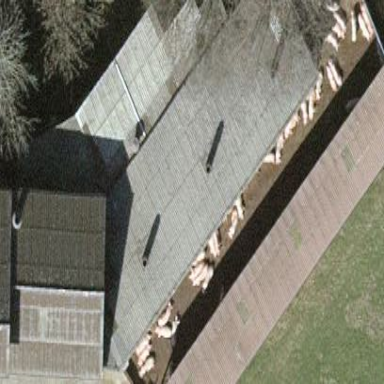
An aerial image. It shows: Stable building.